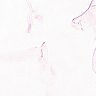
Metastatic tissue present: no